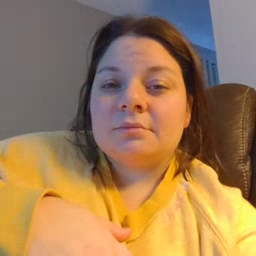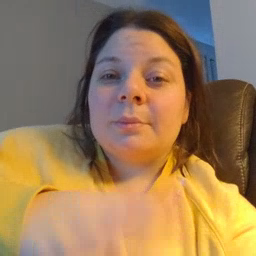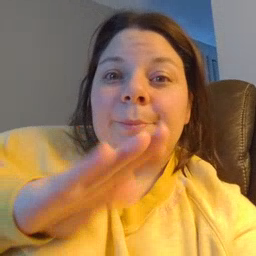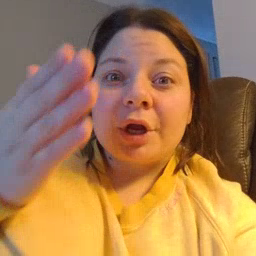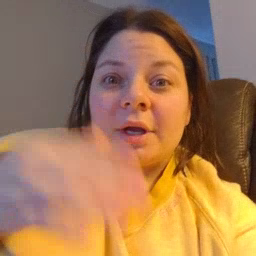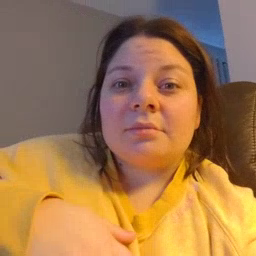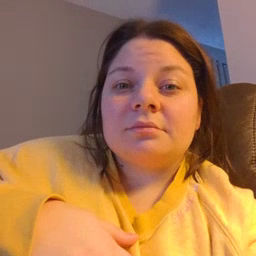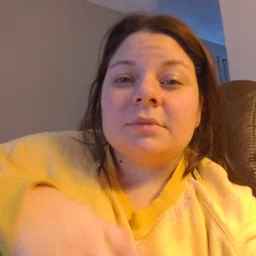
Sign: book